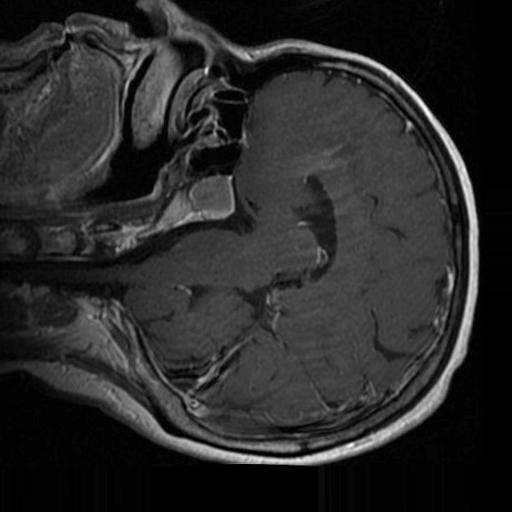
Label: brain_tumor